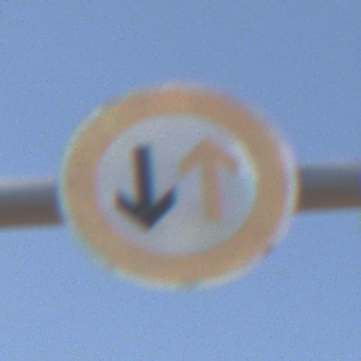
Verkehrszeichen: VorrangDesGegenverkehrs
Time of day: Midday
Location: Outdoor (Nature)
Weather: PartlyCloudy
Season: NotSpecified
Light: Natural